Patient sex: M
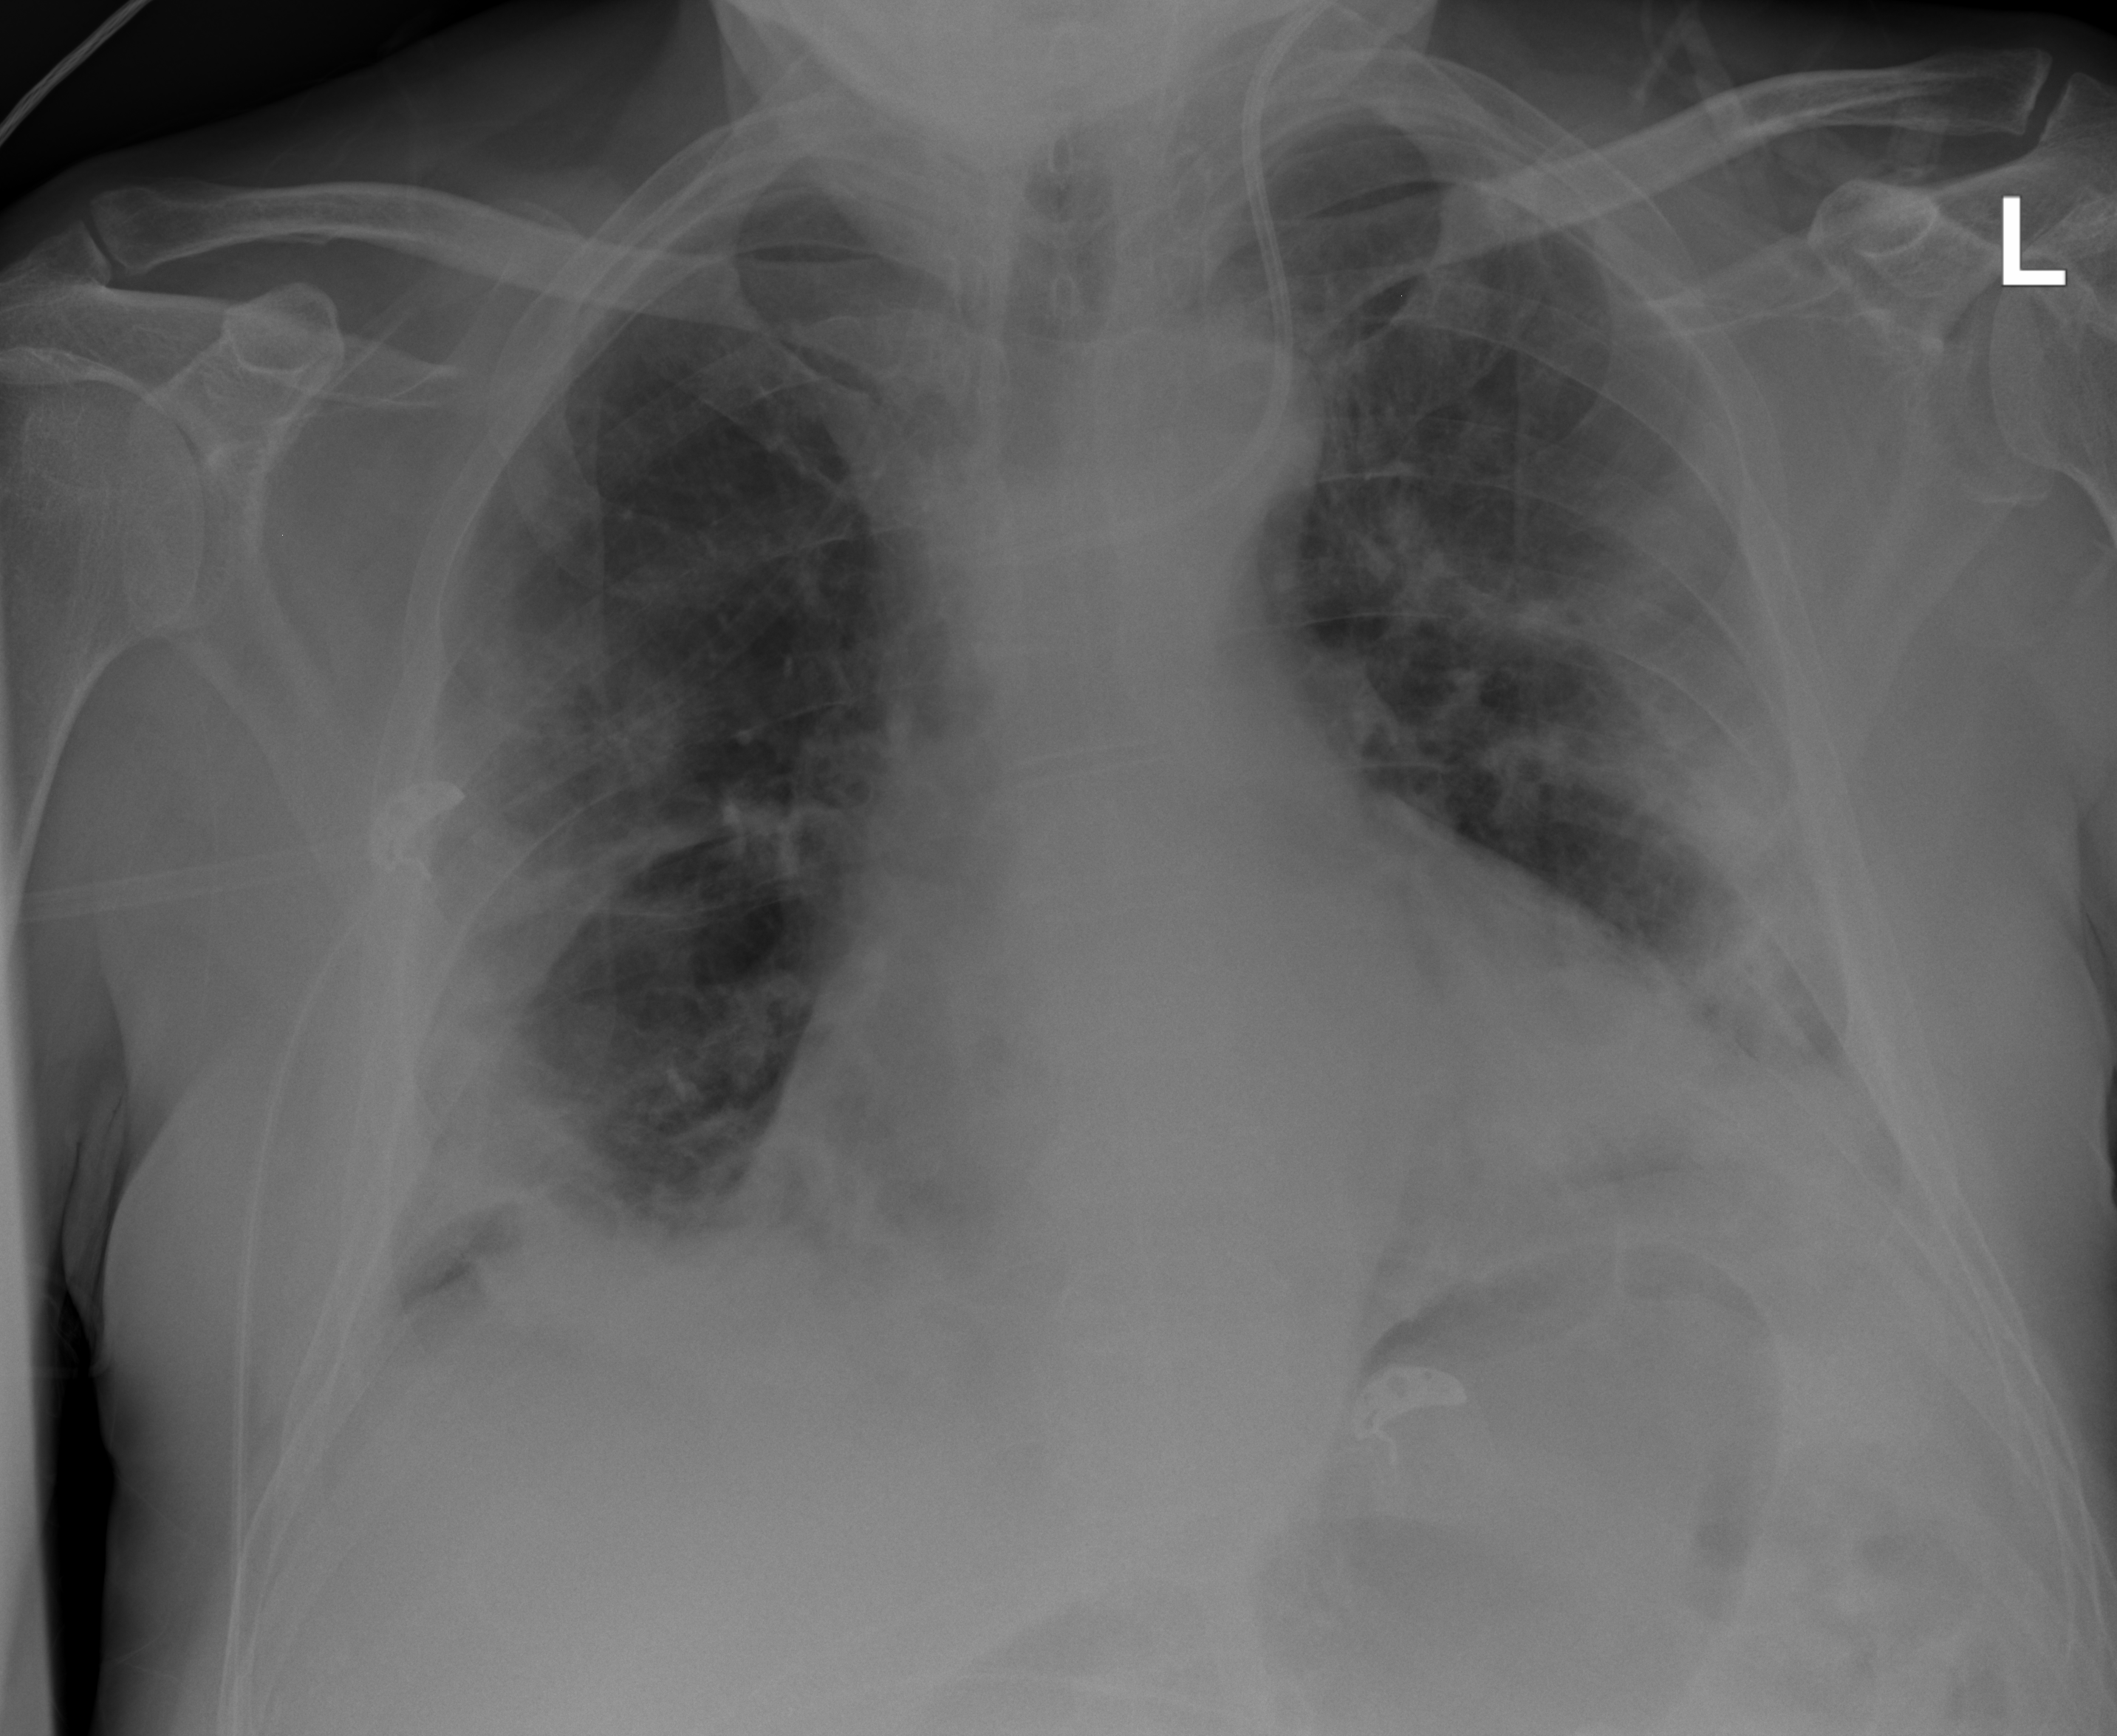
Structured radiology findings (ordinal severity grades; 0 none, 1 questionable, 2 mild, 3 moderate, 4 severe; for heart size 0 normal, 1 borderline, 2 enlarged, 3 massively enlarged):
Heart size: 2
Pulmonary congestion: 0
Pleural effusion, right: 2
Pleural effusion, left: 2
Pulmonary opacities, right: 3
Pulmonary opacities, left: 3
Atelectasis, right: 3
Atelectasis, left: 3